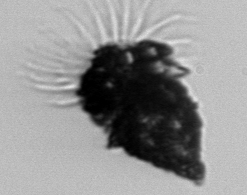
Label: Tintinnopsis